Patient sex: M
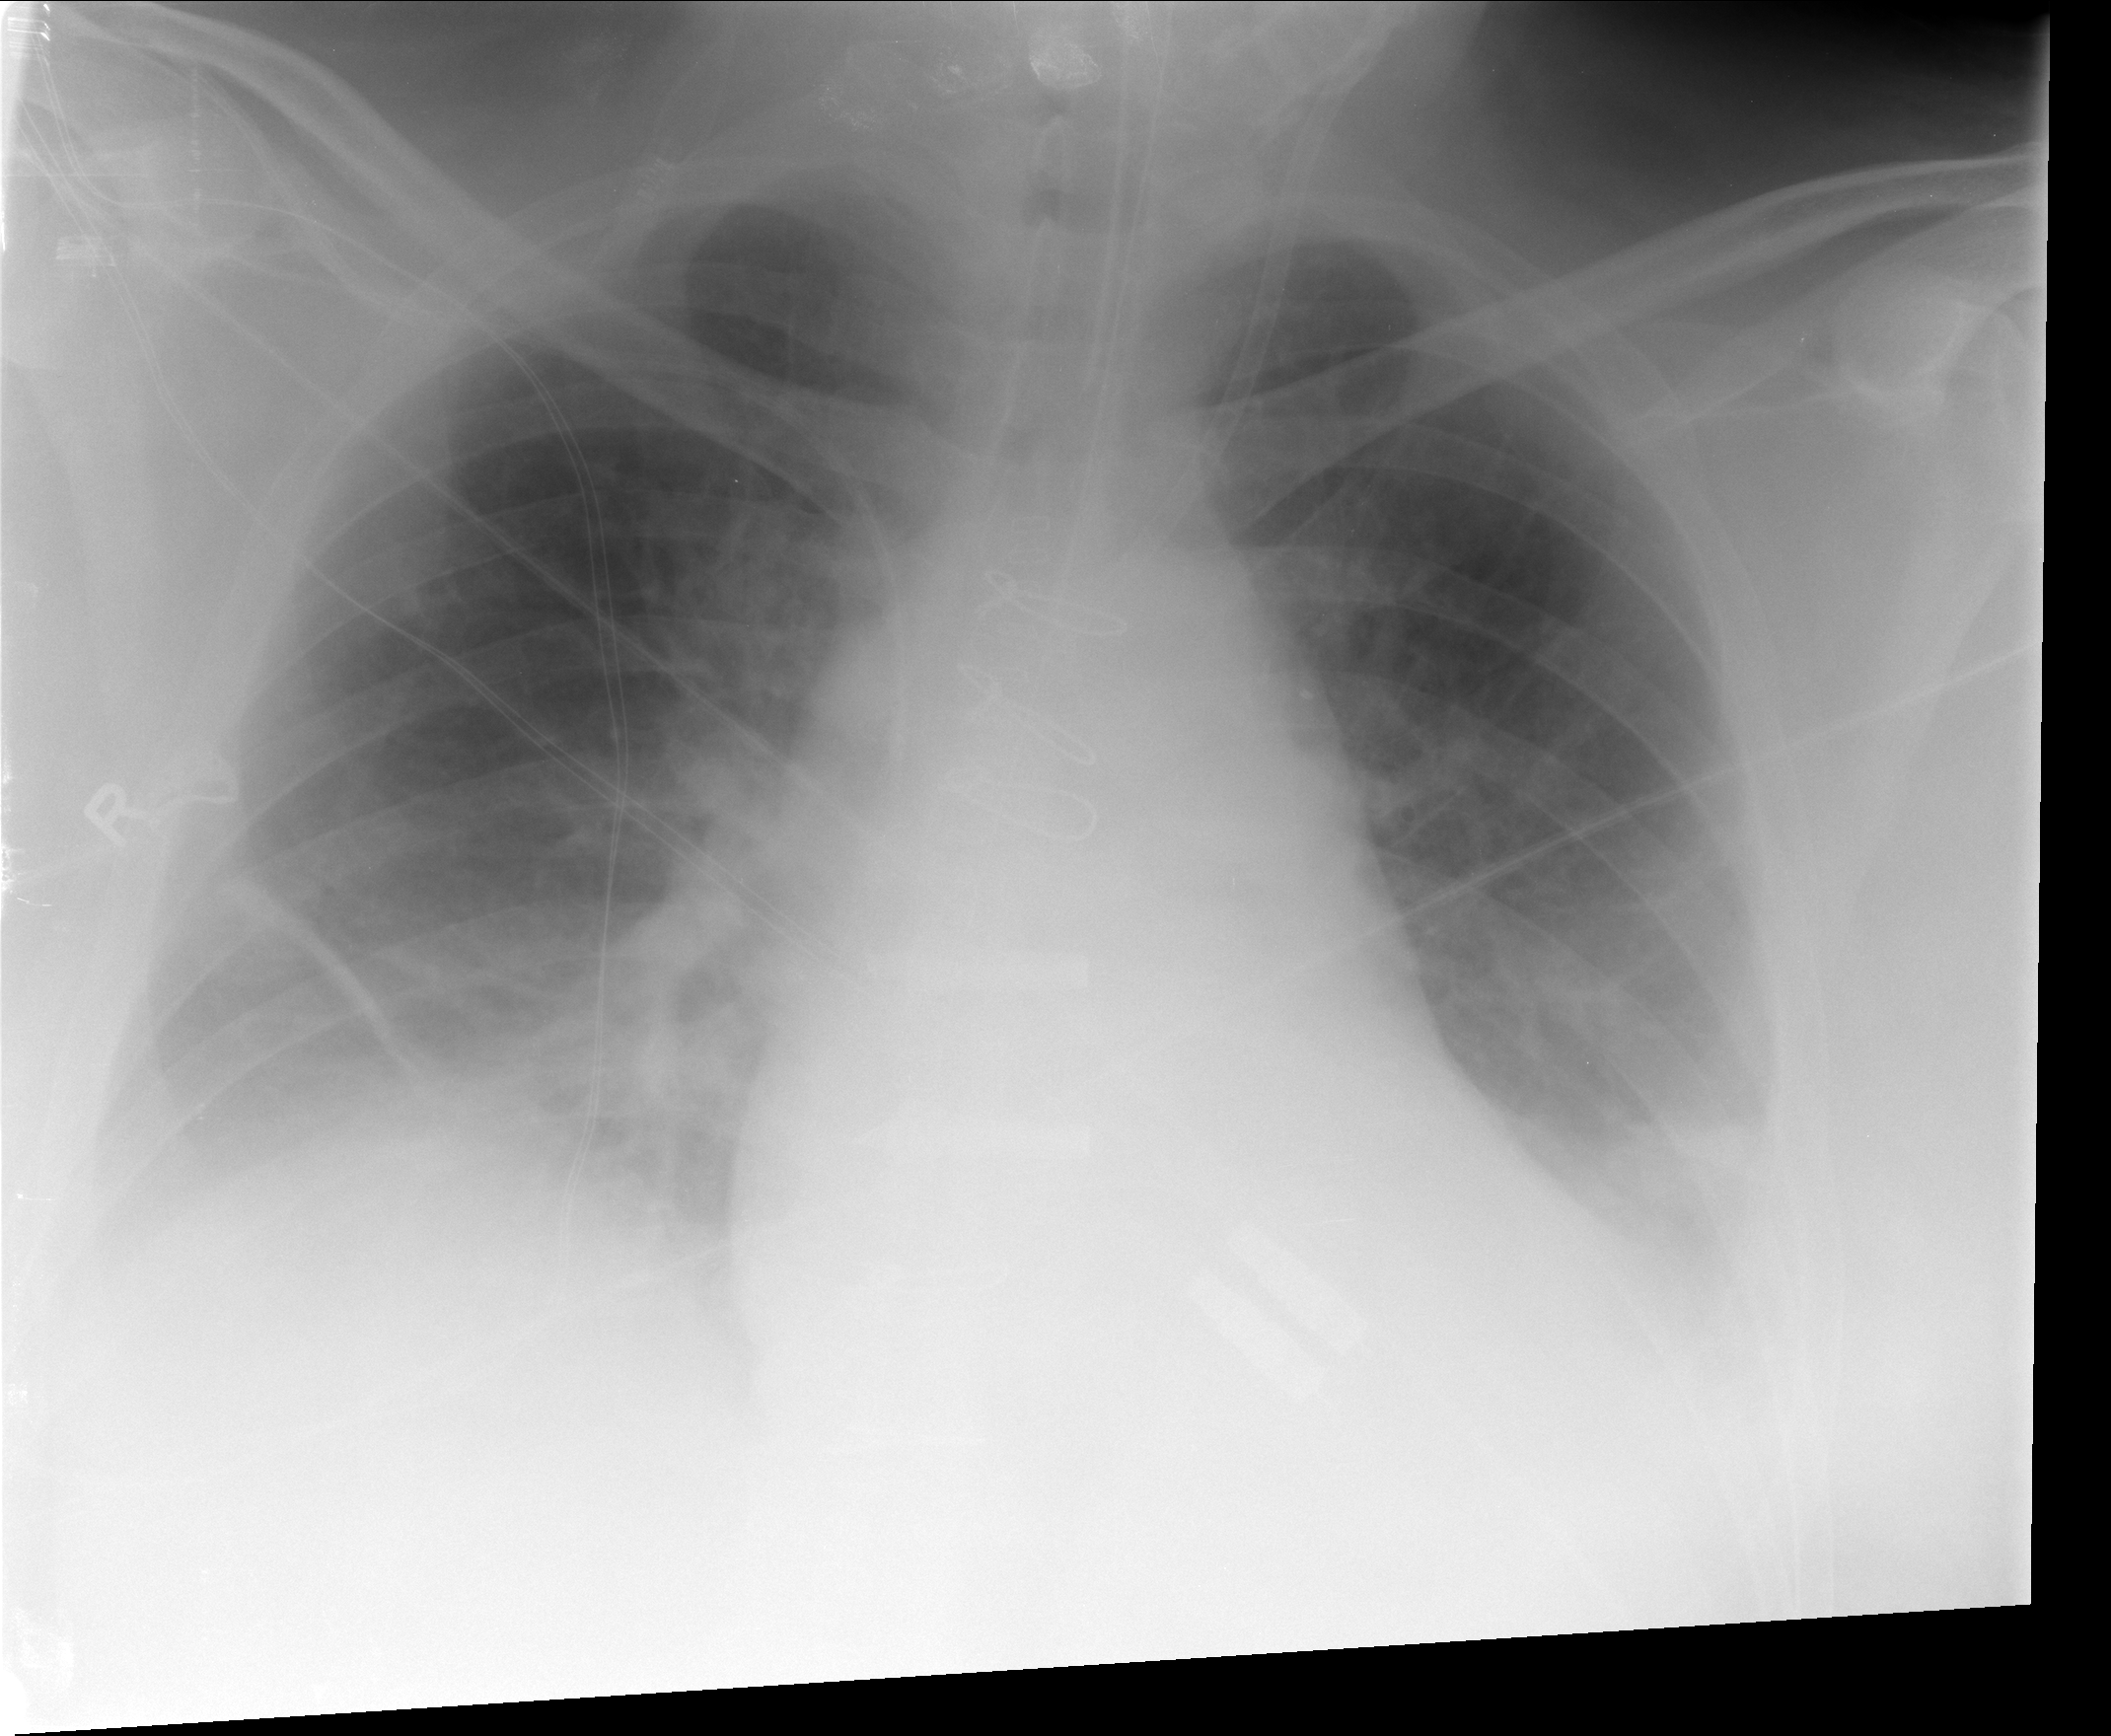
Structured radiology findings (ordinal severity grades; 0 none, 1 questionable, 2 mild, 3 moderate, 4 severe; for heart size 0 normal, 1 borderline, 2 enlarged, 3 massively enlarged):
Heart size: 2
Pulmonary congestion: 2
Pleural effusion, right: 2
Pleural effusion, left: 2
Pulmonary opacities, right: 0
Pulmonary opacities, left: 0
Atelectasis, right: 2
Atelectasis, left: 2